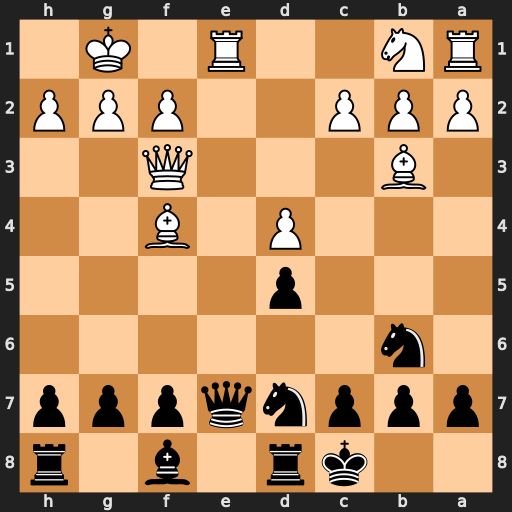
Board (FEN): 2kr1b1r/pppnqppp/1n6/3p4/3P1B2/1B3Q2/PPP2PPP/RN2R1K1
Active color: b
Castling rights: -
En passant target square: -
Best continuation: Qxe1#